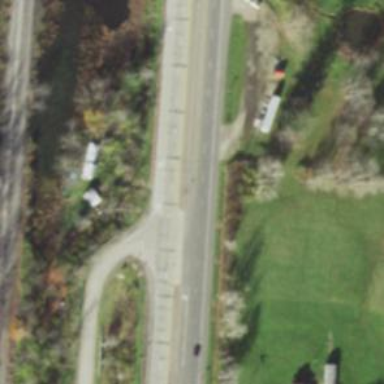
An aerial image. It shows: Trunk link highway.